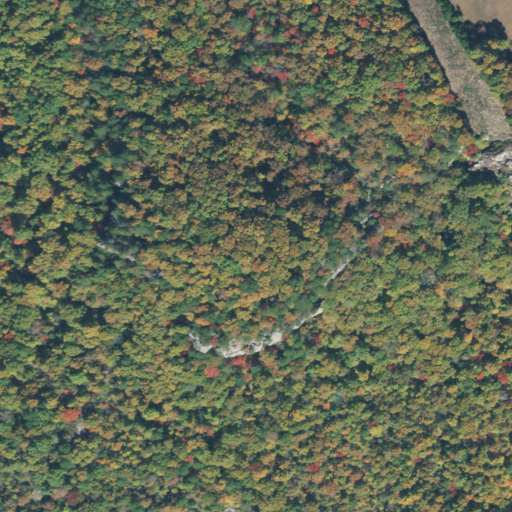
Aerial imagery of cape in Tennessee named Castle Rock Point containing deciduous forest and pasture